Question: While debugging my application, I am getting the error as "Cannot evaluate expression because the current thread is in a stack overflow state.". I have googled for this error but could not find the code, where the error happens. But in my case, it is not showing where the error is stuck.
And it shows a picture like this:

Can anyone please suggest any further step I can take to drill down the source of this overflow. I have completed coding part in my application..But unfortunately can not debug. Any ideas would be really appreciated...
Just now I am noticing that I have some files(.cs) which has only code, but no design. Will that result in such a stackoverflow exception?
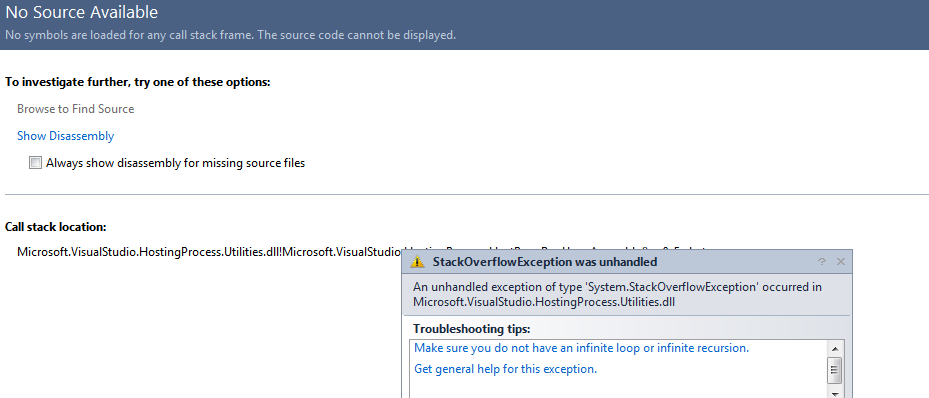
Answer: It was not anything with recursive functions or if conditions..I was calling multiple objects at the same time in my application, which resulted in StackOverflowException..I made some modifications in my program.Now it works fine..Thanks guys for all your support...